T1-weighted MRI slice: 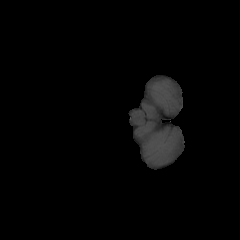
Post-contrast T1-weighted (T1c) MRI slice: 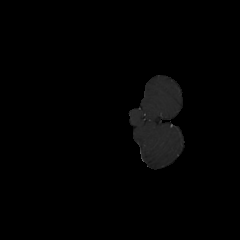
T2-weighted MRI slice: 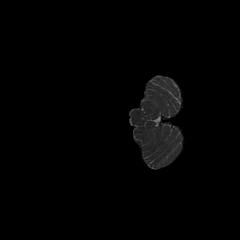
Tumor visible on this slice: no